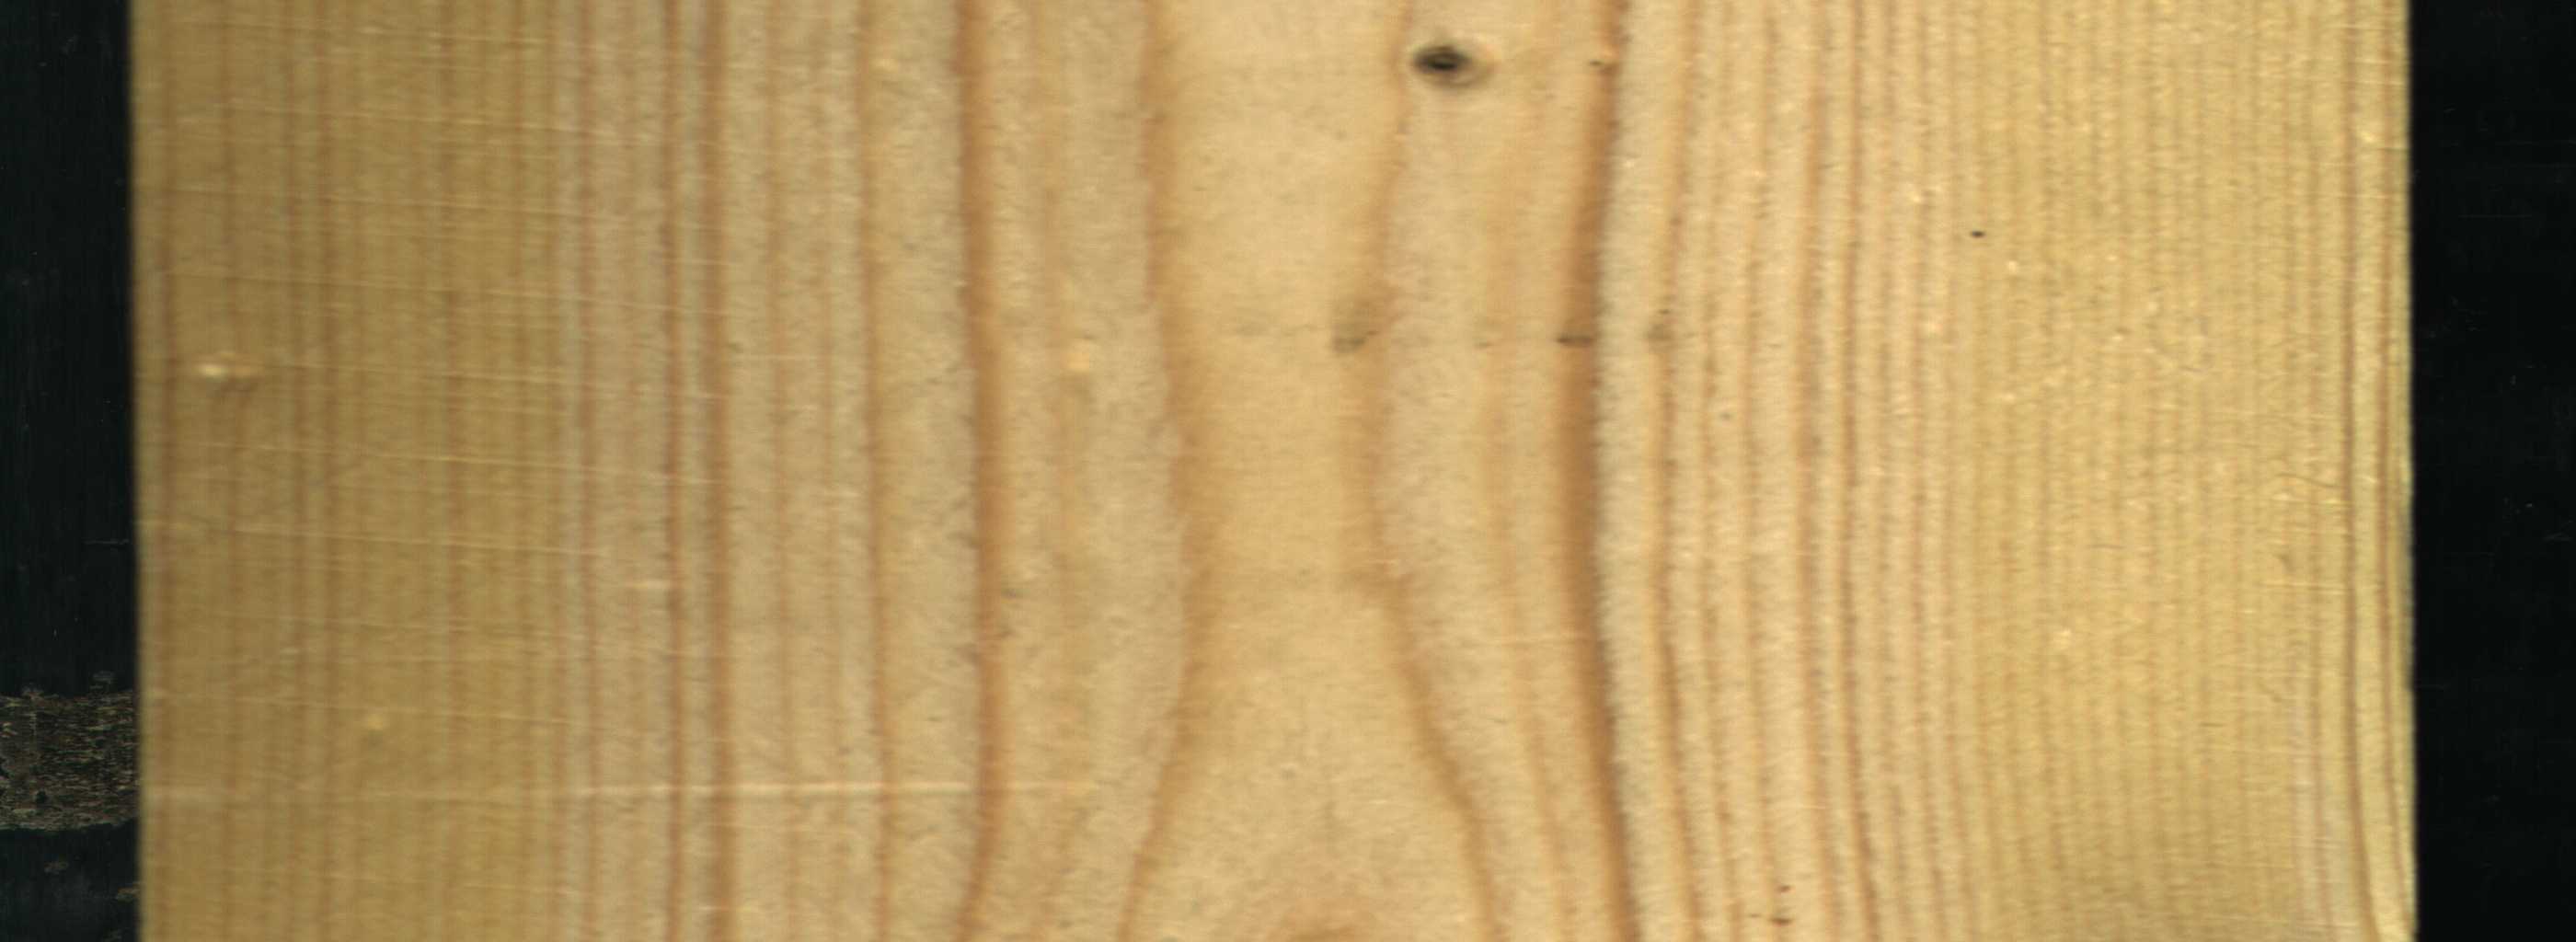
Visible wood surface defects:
Live_Knot